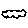
Label: cloud